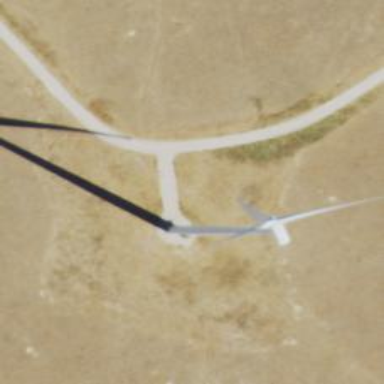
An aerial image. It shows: Wind generator using wind turbines of horizontal axis.